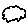
Label: cloud